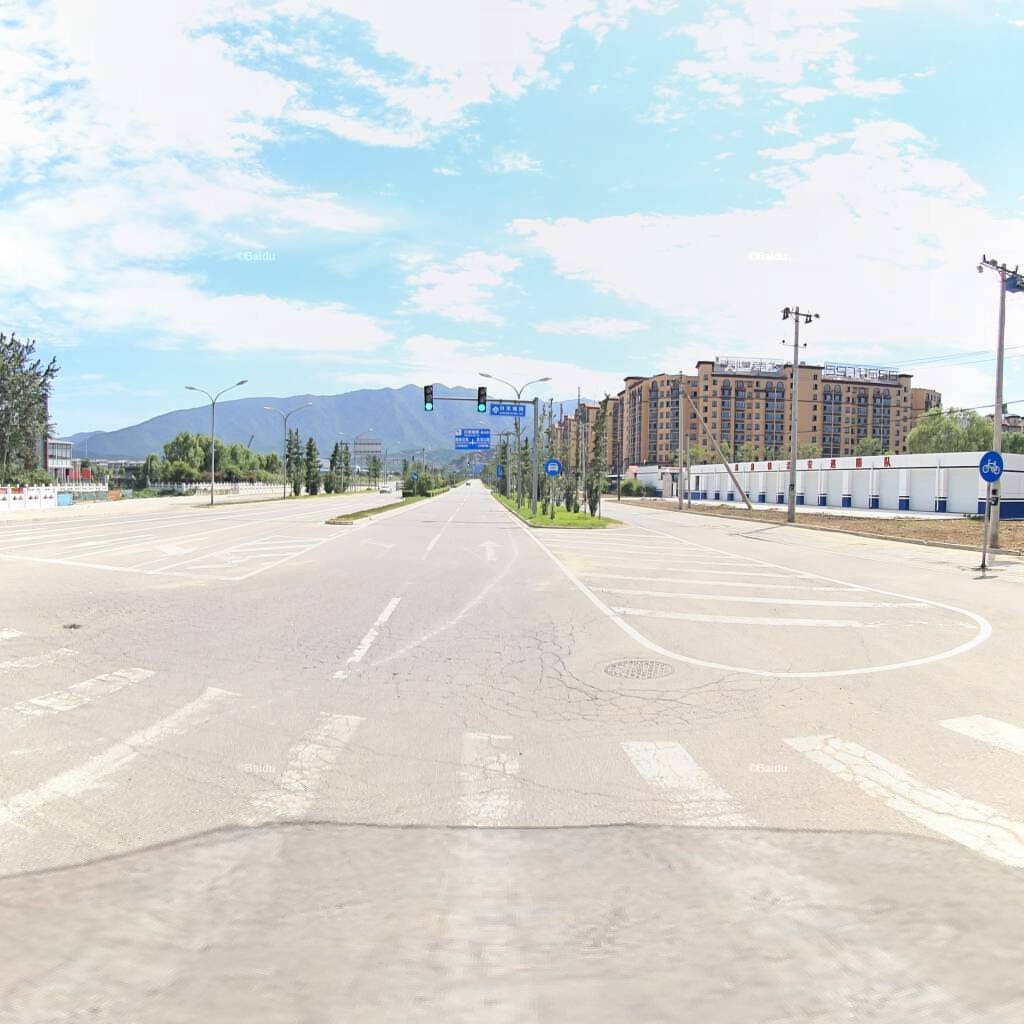
Region: Haidian
Road damage annotations: alligator crack, manhole cover